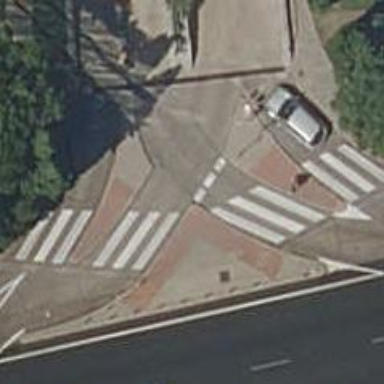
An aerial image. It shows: Footway with zebra crossing.